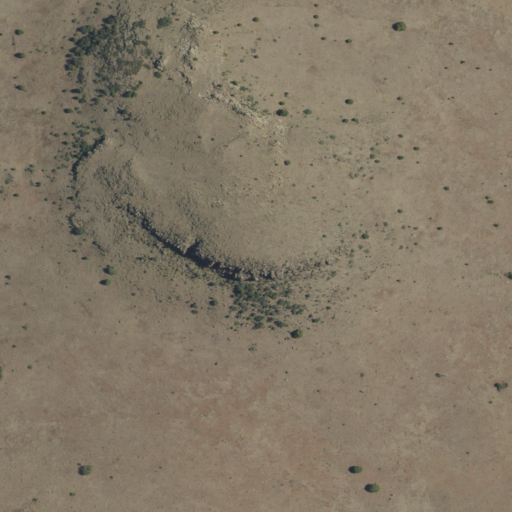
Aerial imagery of mountain in New Mexico named Las Mesas Del Conjelon containing shrub, grassland, and evergreen forest